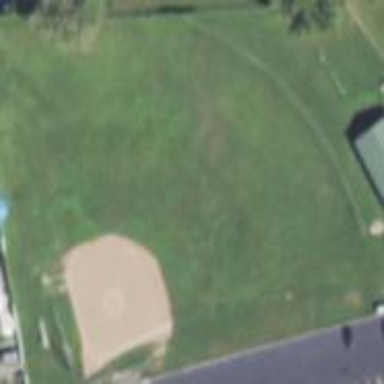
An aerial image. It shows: Grassy baseball pitch for leisure sports.